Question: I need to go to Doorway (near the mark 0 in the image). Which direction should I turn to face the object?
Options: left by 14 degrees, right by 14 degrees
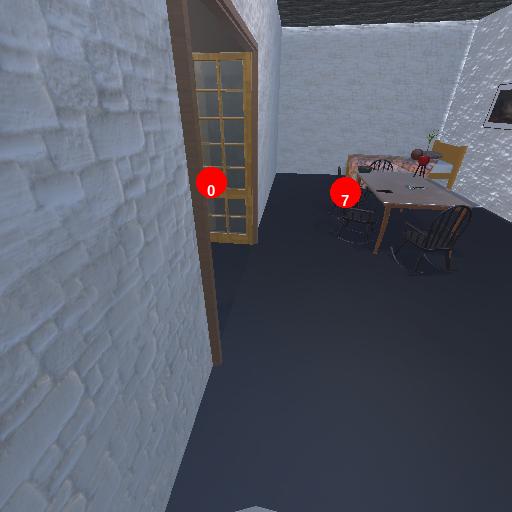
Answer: left by 14 degrees